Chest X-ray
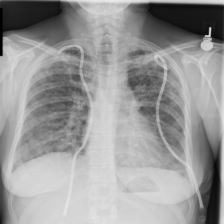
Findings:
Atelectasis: negative
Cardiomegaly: negative
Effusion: negative
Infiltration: negative
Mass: negative
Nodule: positive
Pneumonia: negative
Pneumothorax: negative
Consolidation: negative
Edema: negative
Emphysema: negative
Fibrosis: negative
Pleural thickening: negative
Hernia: negative